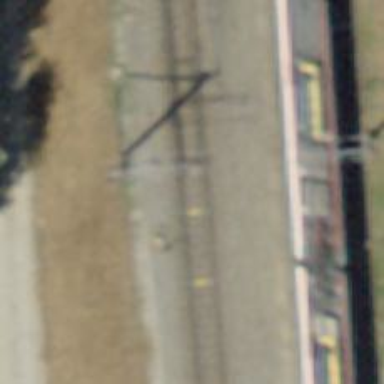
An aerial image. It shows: Railway switch.